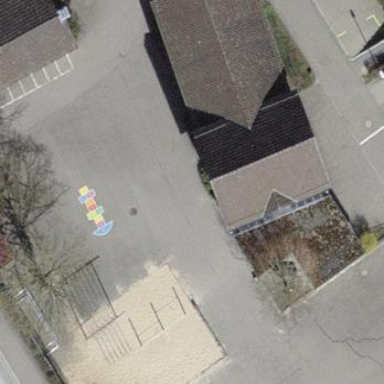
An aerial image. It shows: School building.